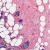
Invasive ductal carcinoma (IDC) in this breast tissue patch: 1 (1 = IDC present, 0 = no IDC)